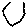
Label: hexagon